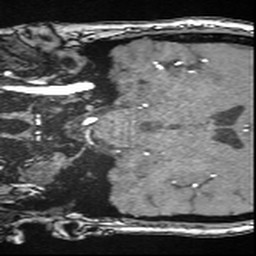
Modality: angio
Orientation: coronal
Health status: ill
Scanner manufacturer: siemens
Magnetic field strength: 3 T
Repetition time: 0.022 s
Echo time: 0.0036 s